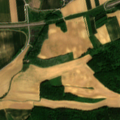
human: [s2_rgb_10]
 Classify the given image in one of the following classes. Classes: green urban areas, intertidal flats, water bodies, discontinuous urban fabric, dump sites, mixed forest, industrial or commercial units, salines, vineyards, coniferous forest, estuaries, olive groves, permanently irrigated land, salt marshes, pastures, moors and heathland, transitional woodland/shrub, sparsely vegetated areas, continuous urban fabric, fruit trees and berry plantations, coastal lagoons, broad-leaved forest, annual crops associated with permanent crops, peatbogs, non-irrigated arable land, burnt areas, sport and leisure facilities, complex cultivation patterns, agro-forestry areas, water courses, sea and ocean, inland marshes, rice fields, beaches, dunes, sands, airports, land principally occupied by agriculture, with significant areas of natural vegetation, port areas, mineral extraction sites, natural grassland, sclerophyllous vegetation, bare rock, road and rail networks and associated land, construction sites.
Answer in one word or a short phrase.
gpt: discontinuous urban fabric, road and rail networks and associated land, non-irrigated arable land, land principally occupied by agriculture, with significant areas of natural vegetation, broad-leaved forest, mixed forest